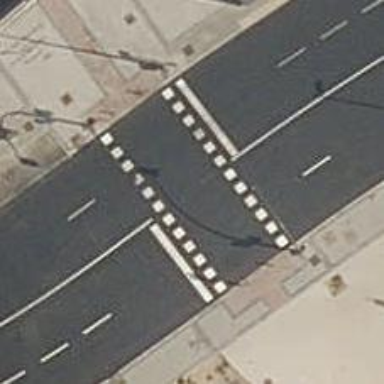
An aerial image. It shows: Road crossing with traffic signals.